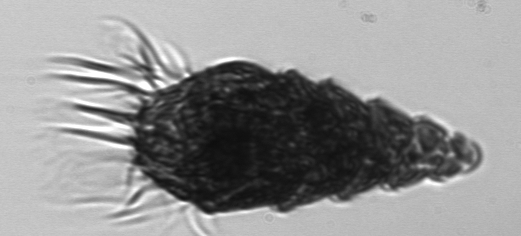
Label: Laboea_strobila